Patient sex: M
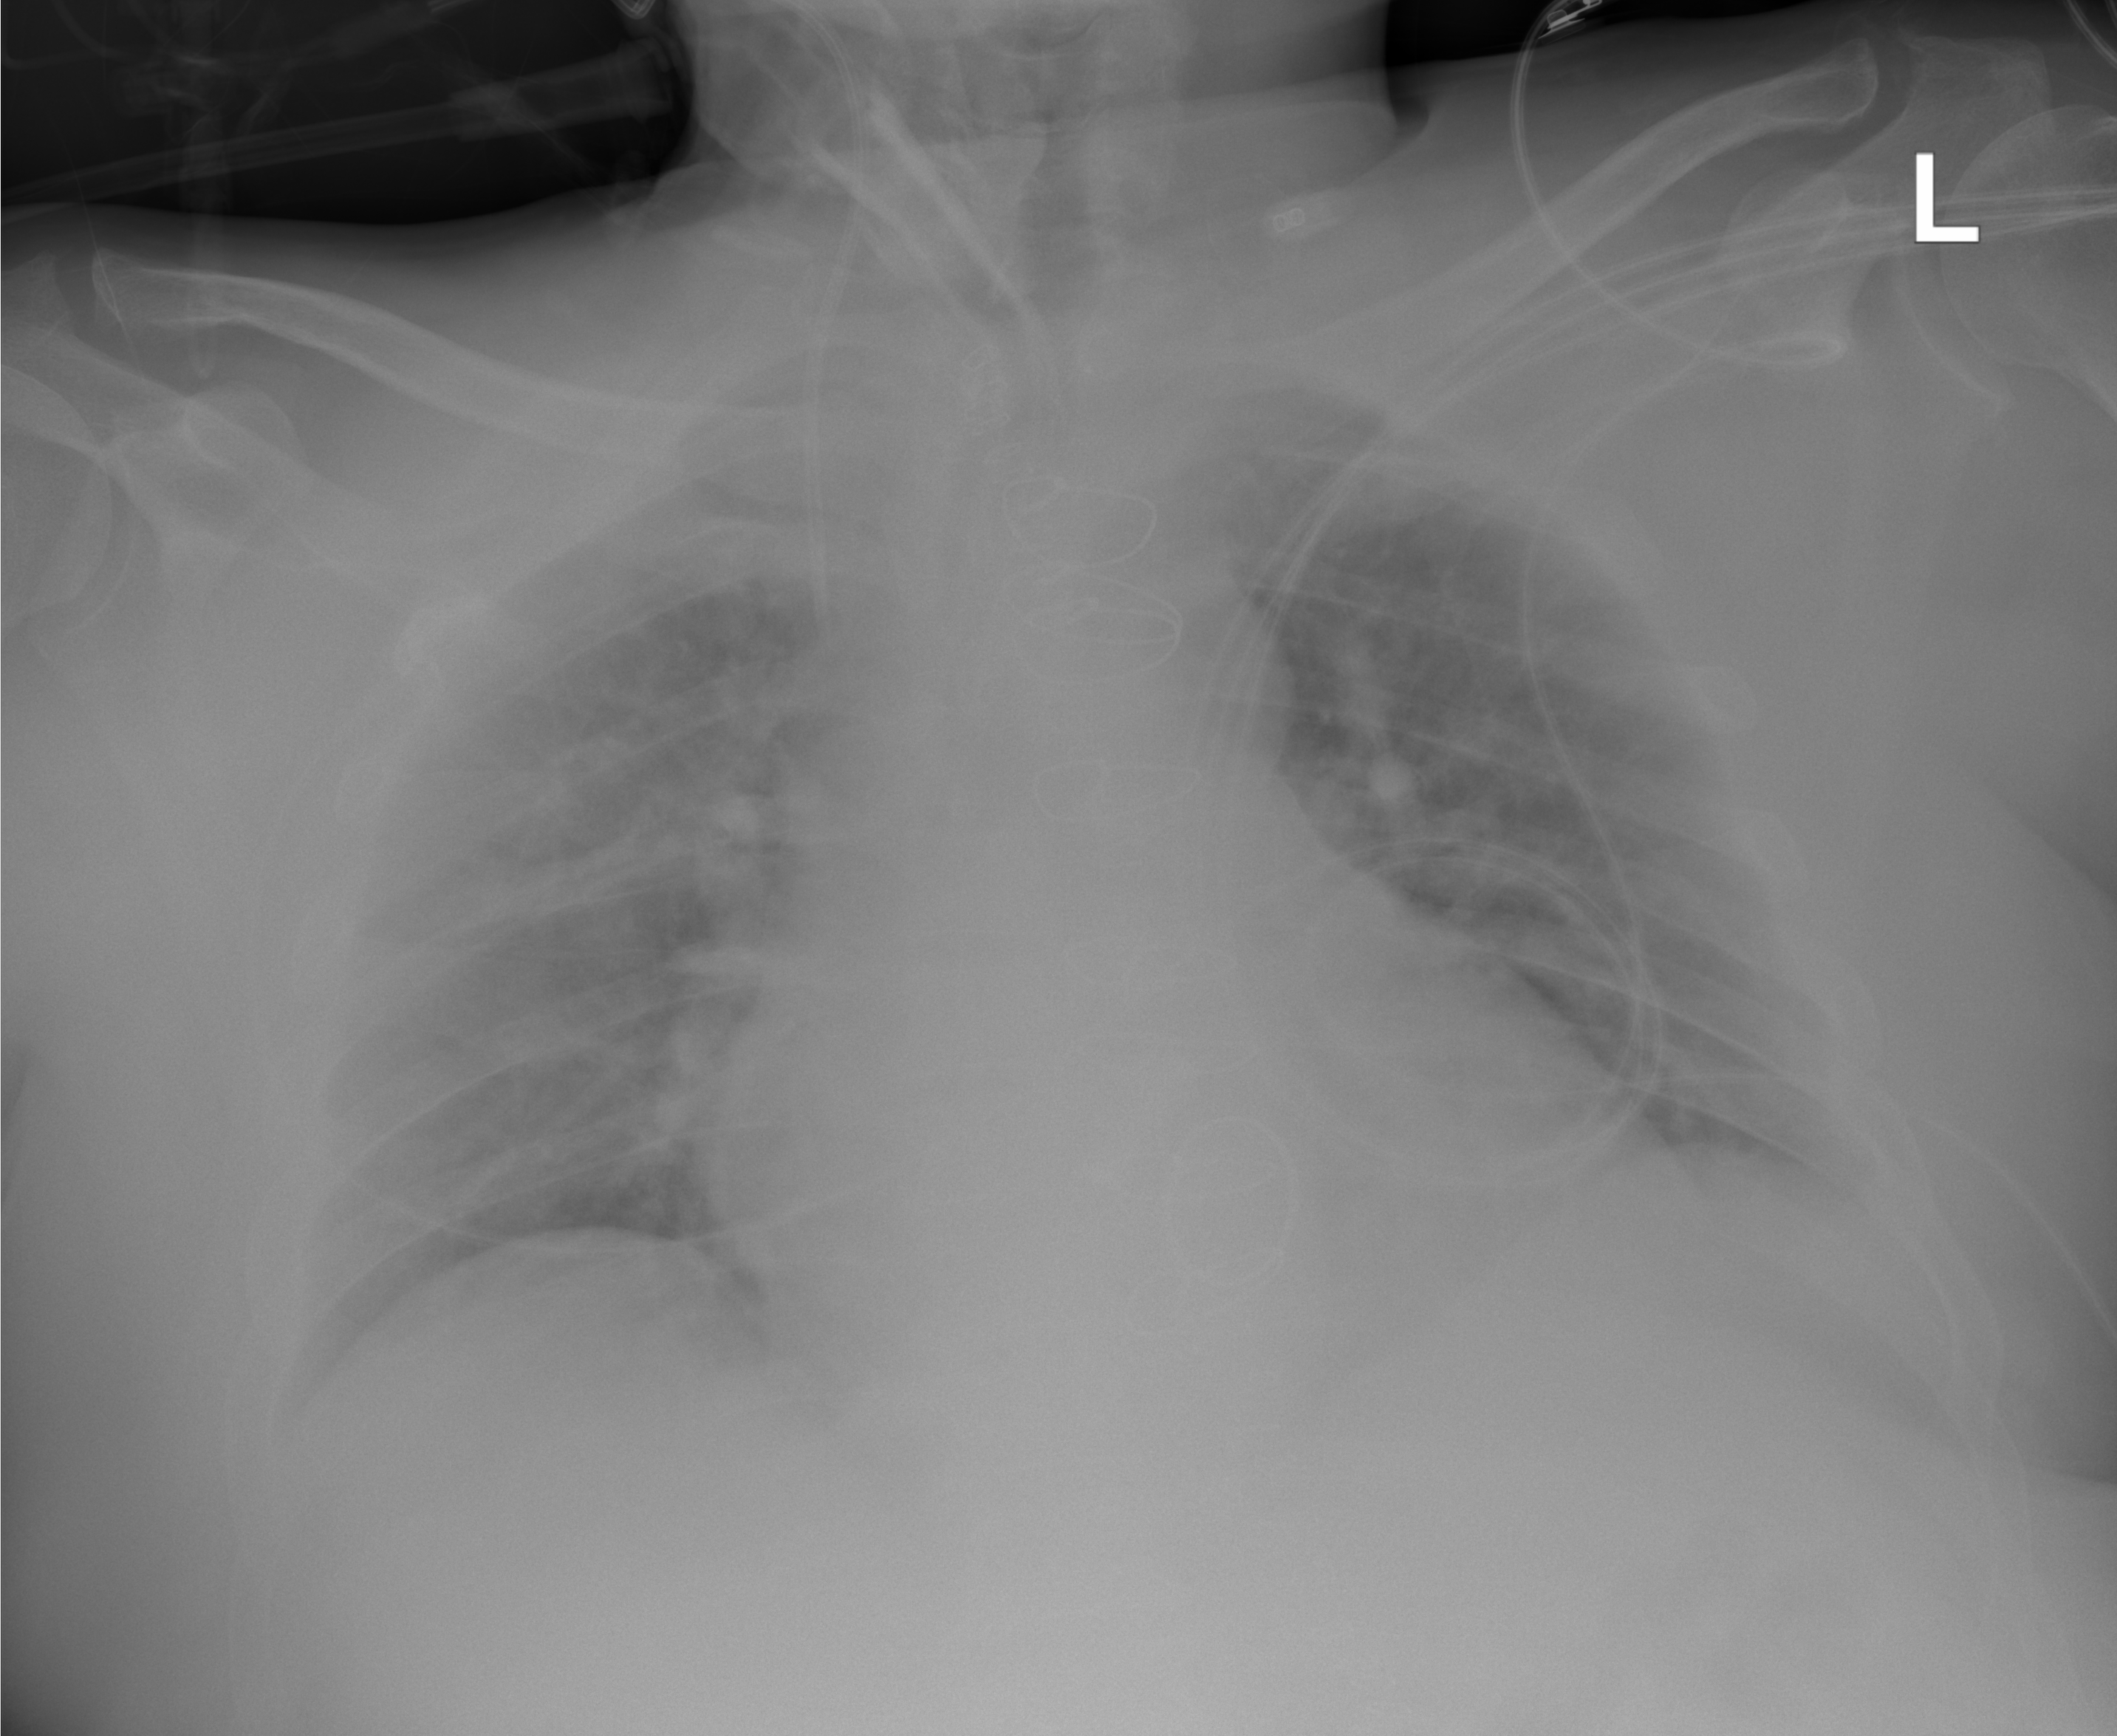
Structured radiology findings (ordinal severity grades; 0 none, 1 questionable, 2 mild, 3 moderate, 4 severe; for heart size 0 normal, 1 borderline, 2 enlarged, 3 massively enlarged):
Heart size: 2
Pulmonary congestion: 3
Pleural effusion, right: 2
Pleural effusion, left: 2
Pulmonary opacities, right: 2
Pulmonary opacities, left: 2
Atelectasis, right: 2
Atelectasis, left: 2